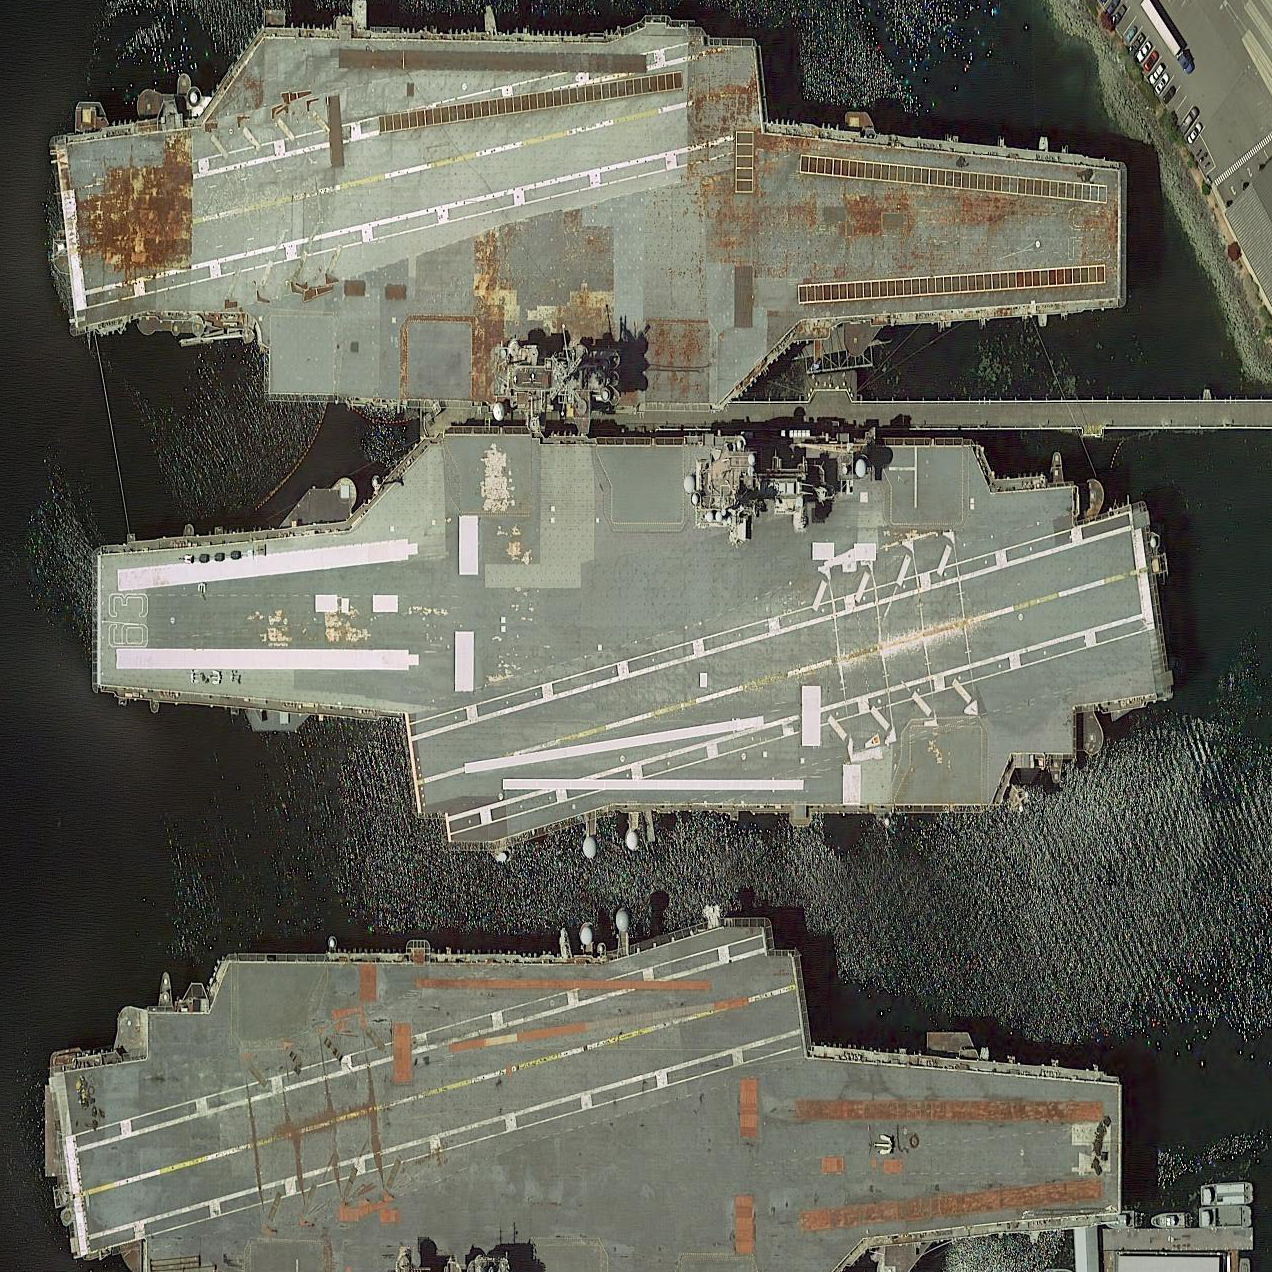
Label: aircraft_carrier